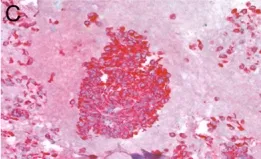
Immunohistochemistry showing strong, diffuse nuclear immunoreactivity for PAX8, and . . Original magnifications 20x).
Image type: pathology (immunostaining)